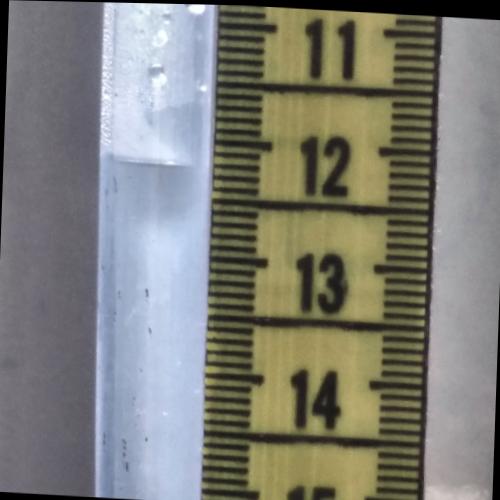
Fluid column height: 12.2 cm